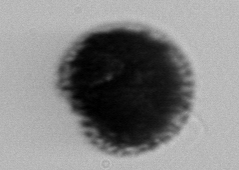
Label: Gonyaulax